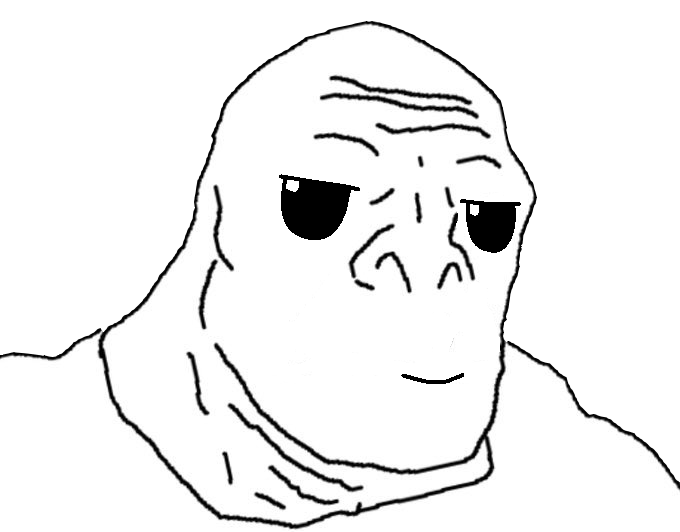
Label: 5_Craig